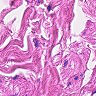
Metastatic tissue present: no